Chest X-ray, PA view. Patient: 54 years old, sex F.
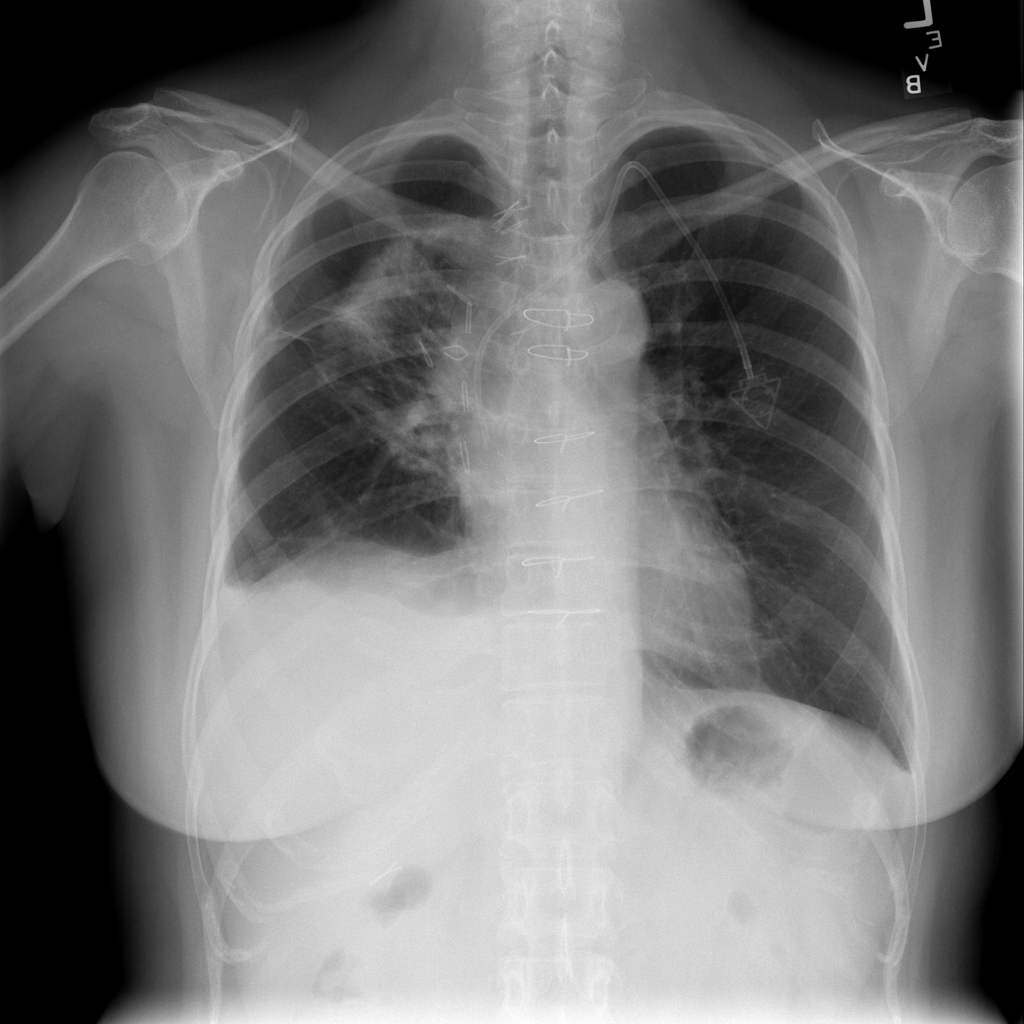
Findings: Effusion